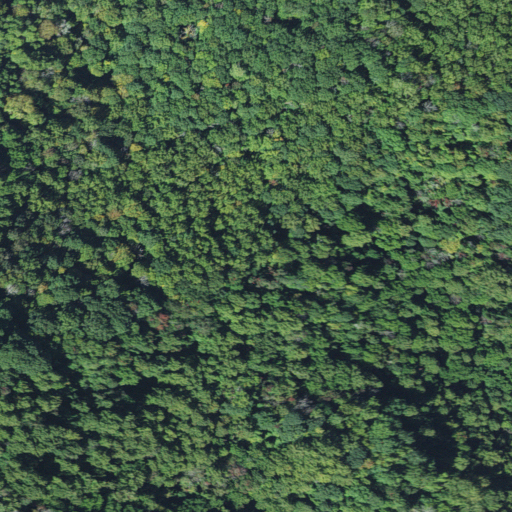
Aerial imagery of gap in North Carolina named Mary Gap containing deciduous forest and mixed forest